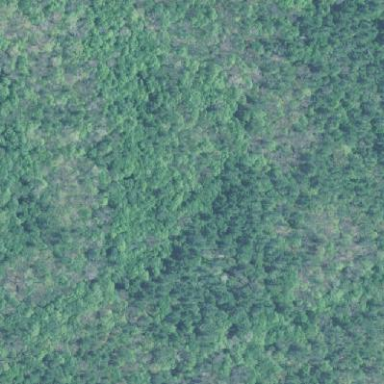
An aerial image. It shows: Woodland with needle-leaved trees.